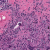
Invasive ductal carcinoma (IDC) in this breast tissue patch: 0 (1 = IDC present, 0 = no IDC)